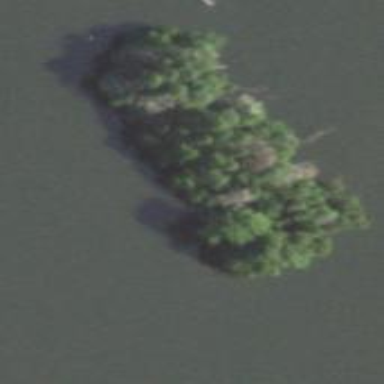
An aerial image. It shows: Islet covered with woodland.